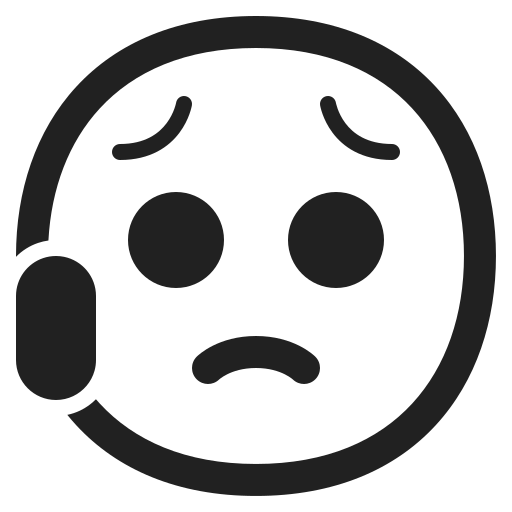
sad but relieved face high contrast